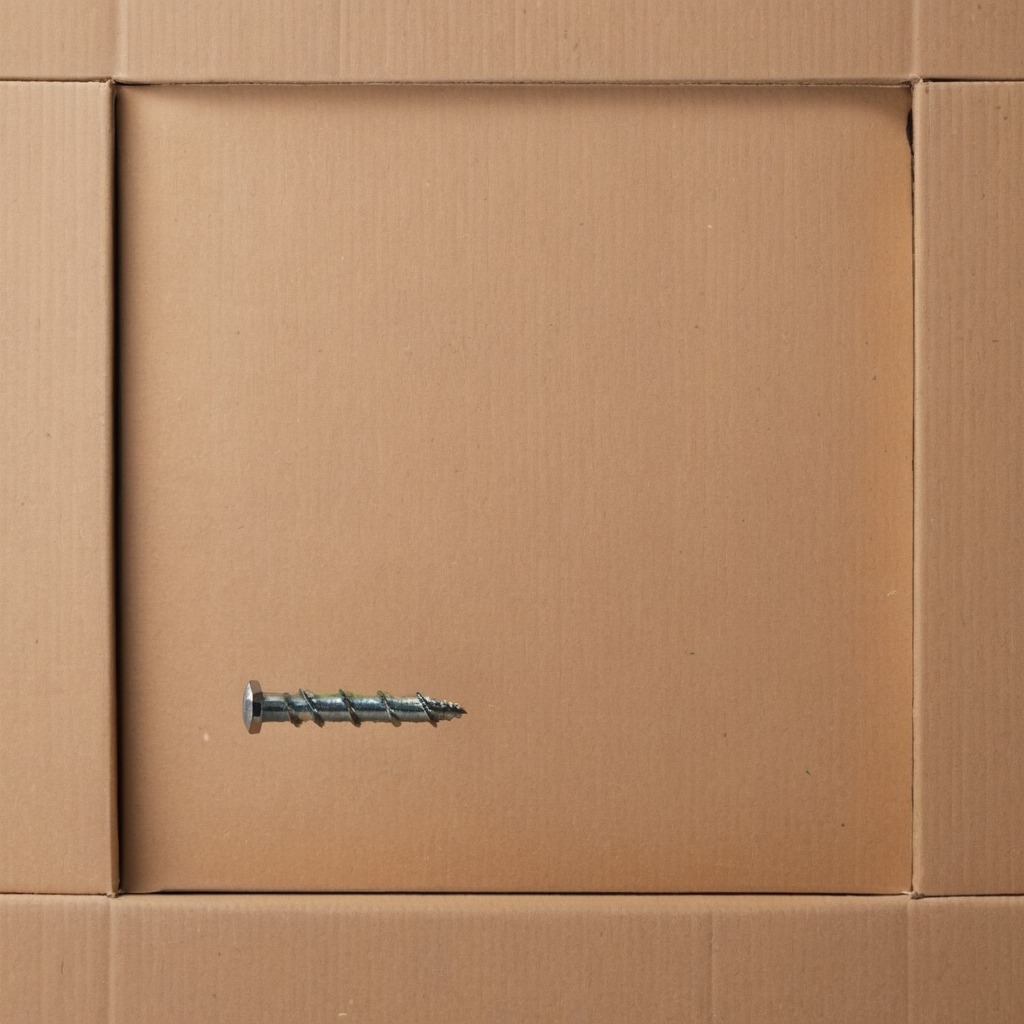
A metal screw lies on the cardboard box surface in an outdoor workshop during daytime bright natural light soft shadows slightly creased but